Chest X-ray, PA view. Patient: 69 years old, sex M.
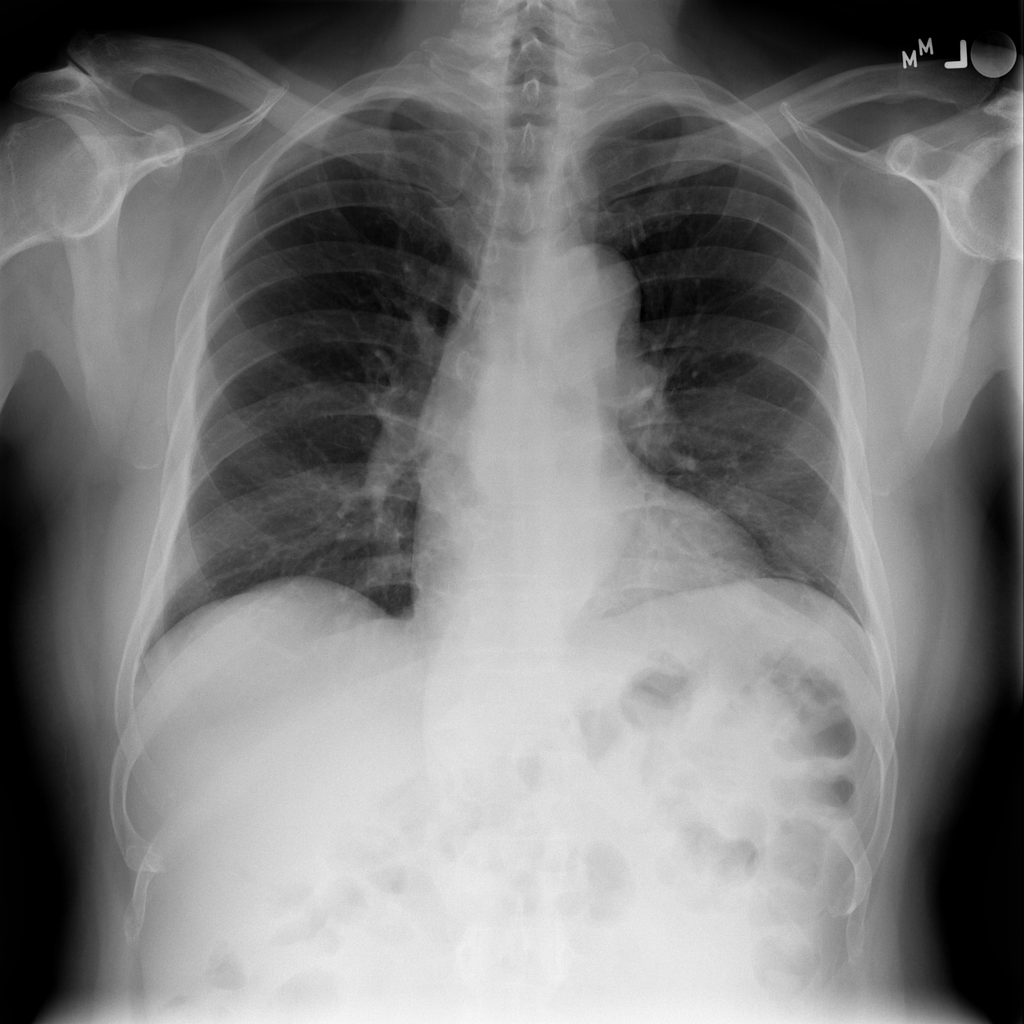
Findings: No Finding